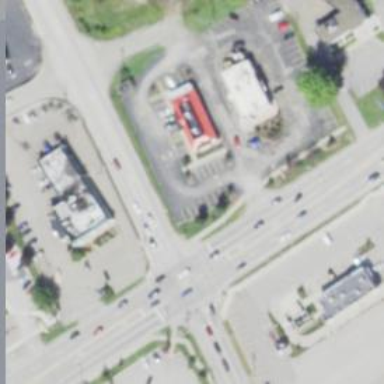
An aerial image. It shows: Tertiary road with asphalt surface and sidewalk on the left.